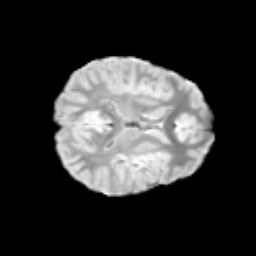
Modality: T2w
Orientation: axial
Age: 9
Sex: male
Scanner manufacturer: siemens
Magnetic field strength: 3 T
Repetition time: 3.8 s
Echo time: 0.07 s